Aerial crown-view tile of a tropical tree (Barro Colorado Island, Panama), acquired 20250414:
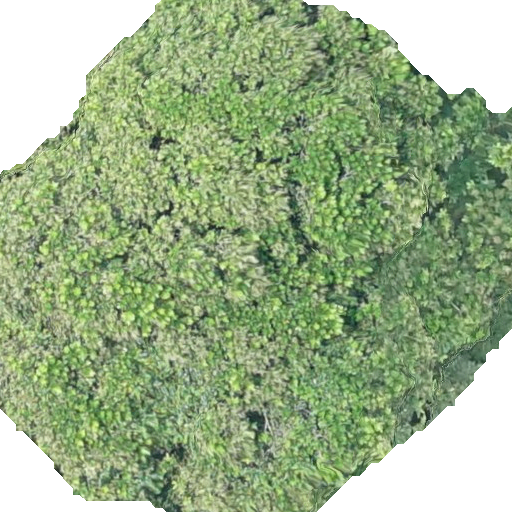
Species: Anacardium excelsum
GBIF accepted scientific name: Anacardium excelsum
Crown area: 377.342 m²